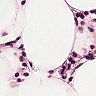
Metastatic tissue present: no